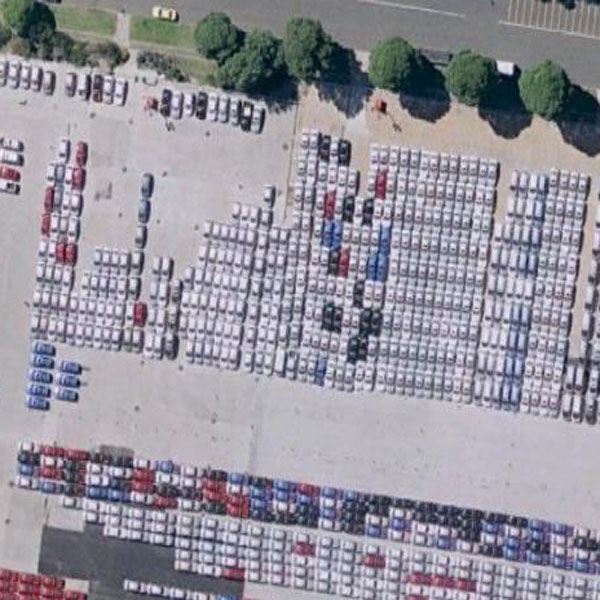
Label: Parking